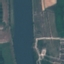
Land use / land cover: River